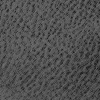
Atmospheric dust classification: not_dusty